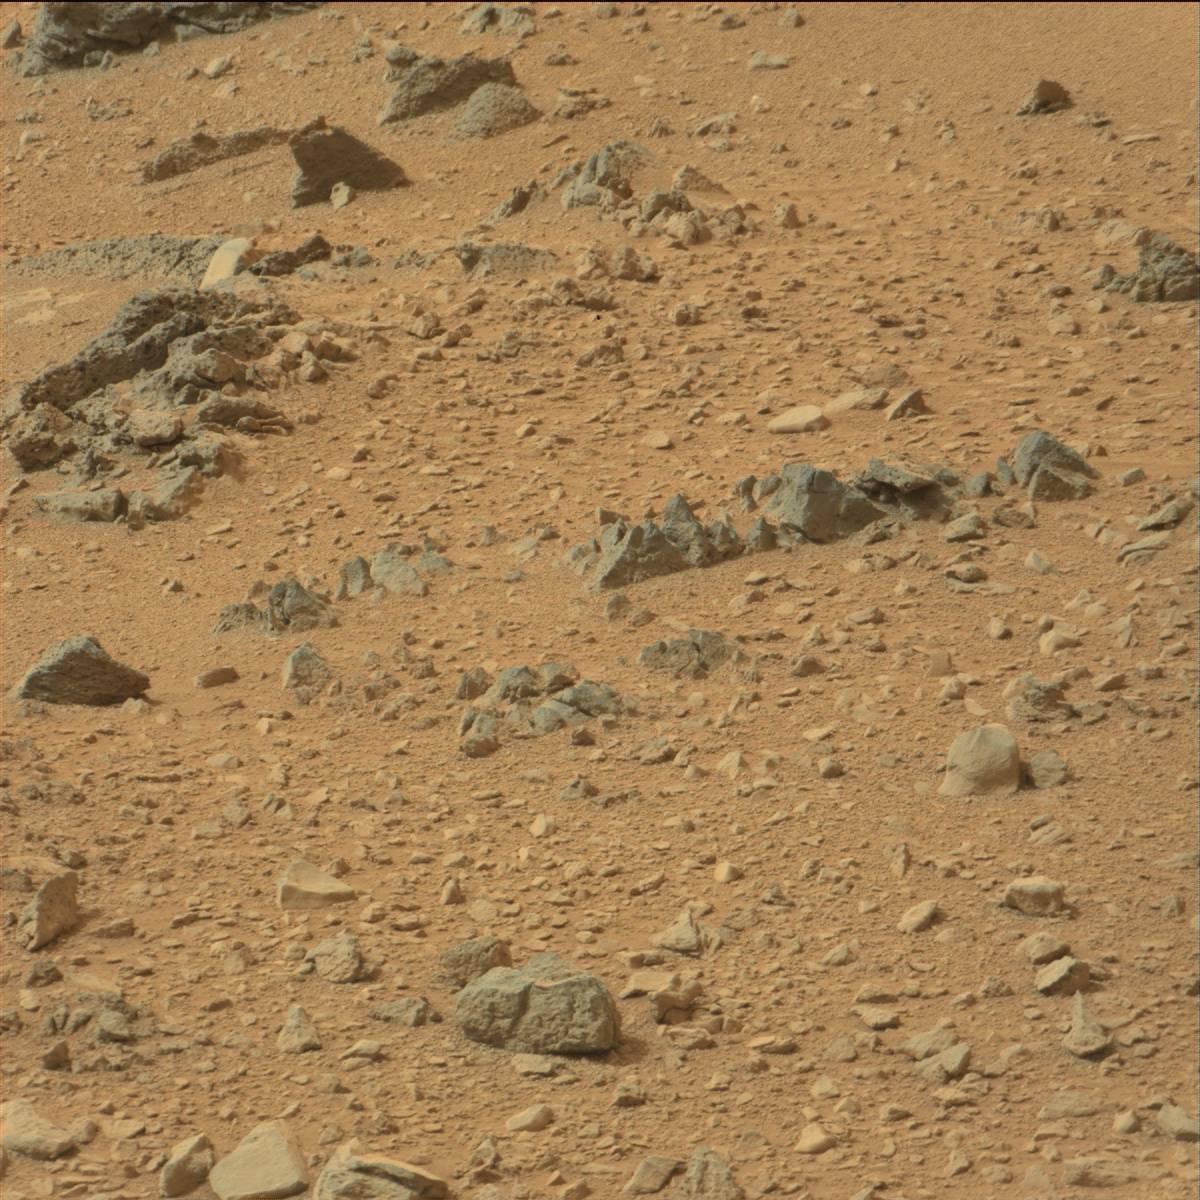
Terrain classes present: Bedrock, Sand / Soil